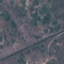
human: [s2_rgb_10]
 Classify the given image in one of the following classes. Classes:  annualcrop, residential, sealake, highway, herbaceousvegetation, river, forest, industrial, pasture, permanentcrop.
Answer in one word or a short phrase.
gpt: HerbaceousVegetation